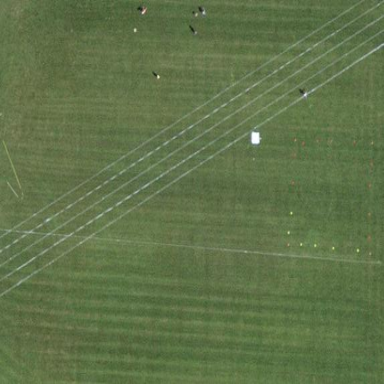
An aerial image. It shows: Grassy pitch for various sports activities.